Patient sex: M
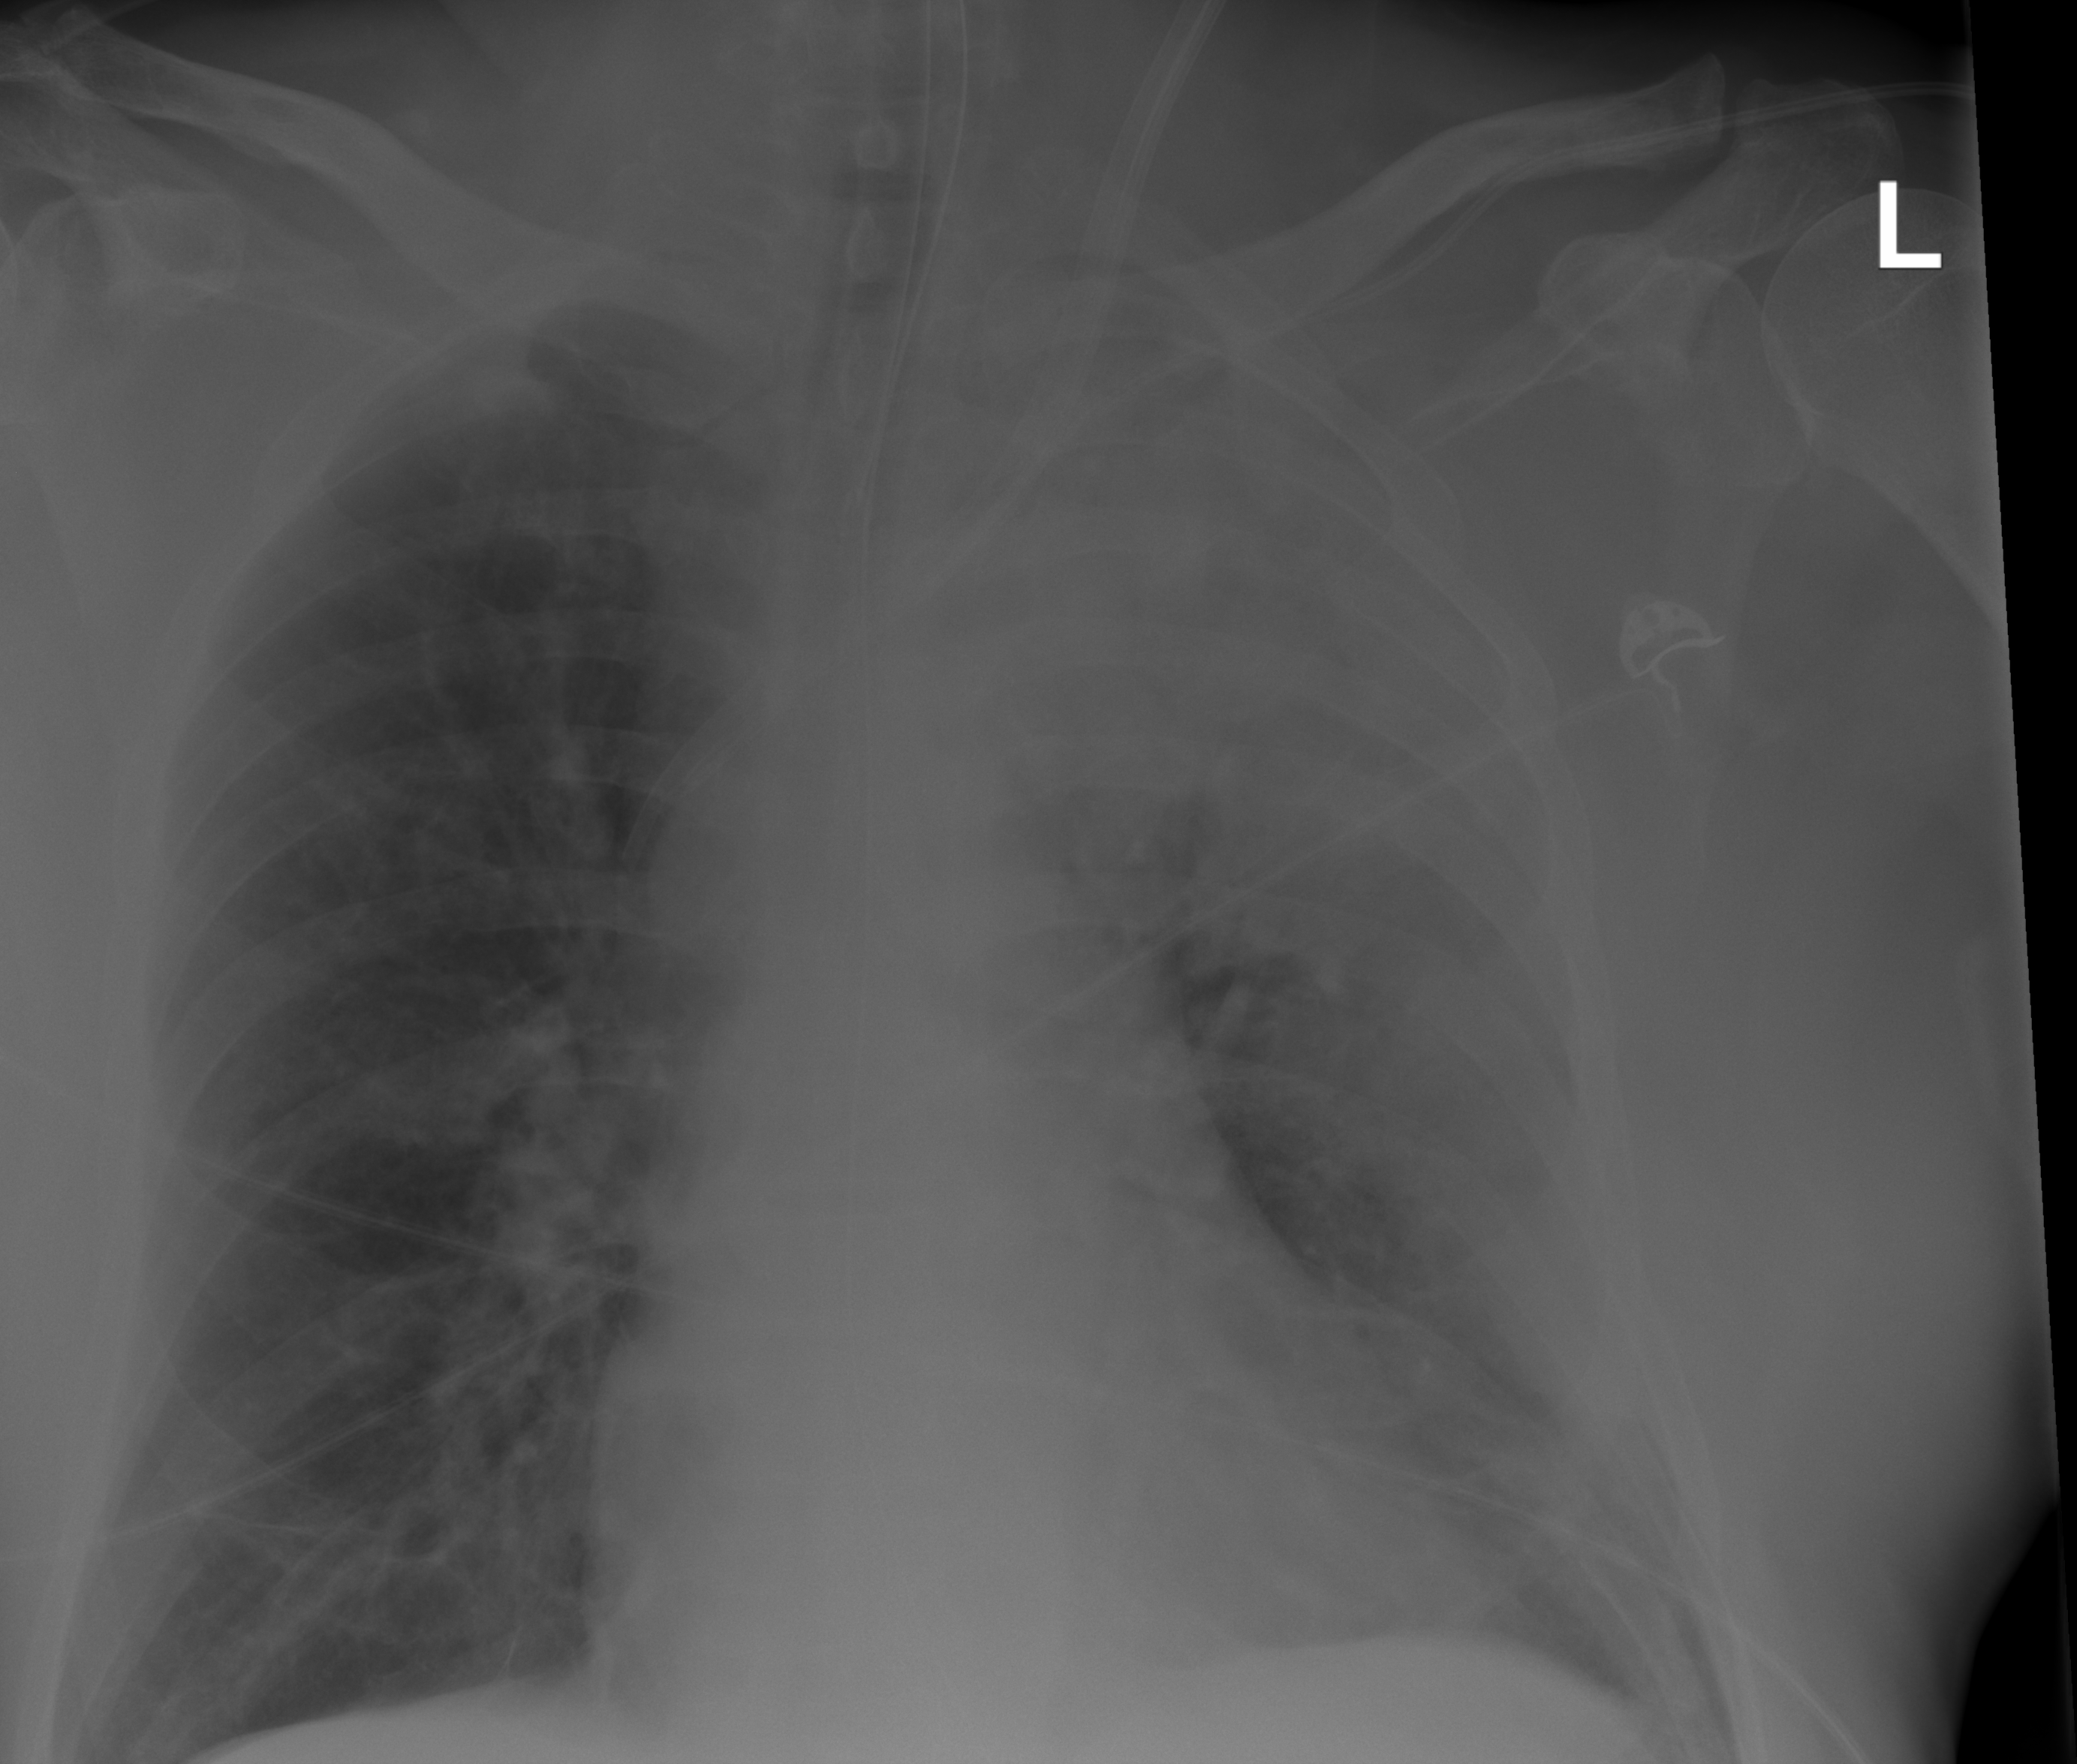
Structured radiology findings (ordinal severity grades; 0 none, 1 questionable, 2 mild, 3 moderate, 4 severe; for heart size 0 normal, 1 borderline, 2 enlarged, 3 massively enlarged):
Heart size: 0
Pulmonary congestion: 0
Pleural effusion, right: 0
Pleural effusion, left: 0
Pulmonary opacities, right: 0
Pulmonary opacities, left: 4
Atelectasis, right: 0
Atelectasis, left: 4